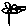
Label: flower